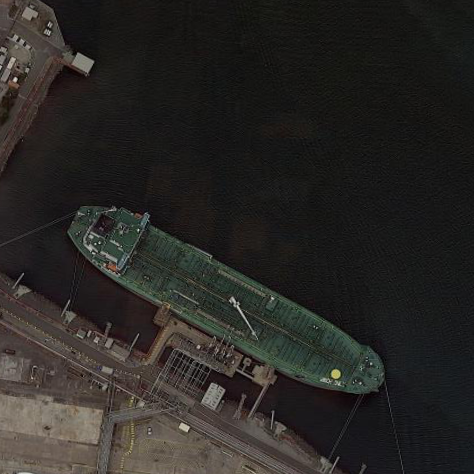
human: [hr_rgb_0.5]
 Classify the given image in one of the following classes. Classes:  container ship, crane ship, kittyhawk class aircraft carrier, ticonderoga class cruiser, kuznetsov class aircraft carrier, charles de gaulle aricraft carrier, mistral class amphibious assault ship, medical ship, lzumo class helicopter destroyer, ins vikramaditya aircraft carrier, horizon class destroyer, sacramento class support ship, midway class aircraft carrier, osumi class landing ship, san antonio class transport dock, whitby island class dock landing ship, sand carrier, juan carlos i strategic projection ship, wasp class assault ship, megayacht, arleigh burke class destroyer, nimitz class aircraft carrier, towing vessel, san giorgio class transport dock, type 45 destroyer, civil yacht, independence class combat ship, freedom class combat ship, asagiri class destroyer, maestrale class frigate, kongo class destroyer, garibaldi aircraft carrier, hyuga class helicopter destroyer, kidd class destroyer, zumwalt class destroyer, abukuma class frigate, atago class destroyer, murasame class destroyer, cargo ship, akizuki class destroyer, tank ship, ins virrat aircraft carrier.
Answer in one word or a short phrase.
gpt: Tank ship